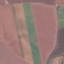
Label: AnnualCrop